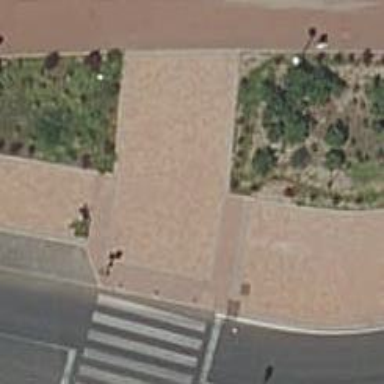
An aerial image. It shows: Bus stop with platform for public transport.